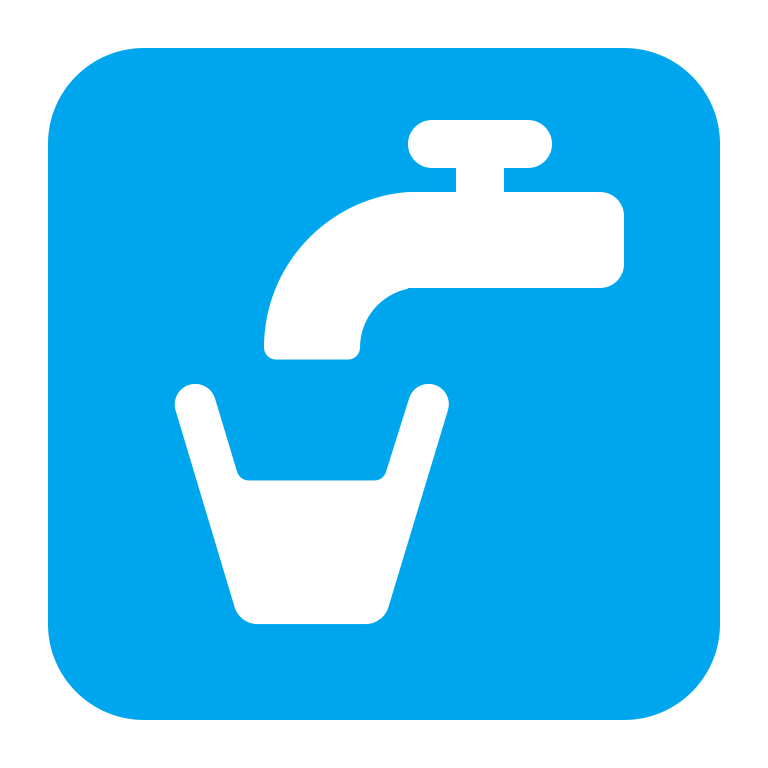
potable water flat